Question: In Gradle there are plenty of hooks. But I can't understand exactly when they are applied.
From the docs I found hooks for the build and for a project:
-
-
-
-
-
-
-
-
-
So I tried to make representation of figure from the book Gradle in Action () to receive better idea for the whole picture when and where the hooks are apply?
So when the hook are added and if there other build, project hooks?

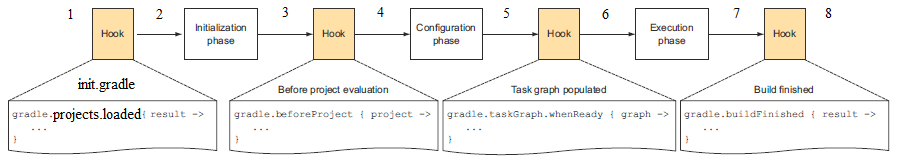
Answer: Looks about right. (I assume the question is when callbacks are .) 'gradle.projectsLoaded' needs to go between initialization and configuration phase. 'gradle.beforeProject' happens at certain points during the configuration phase. Check out 'Gradle' in the <URL> for other callbacks.